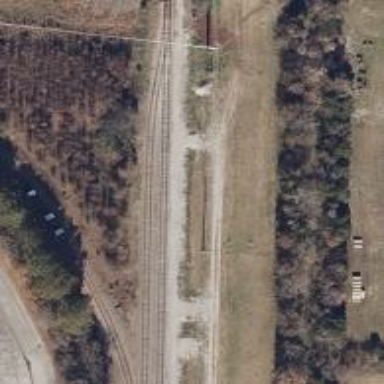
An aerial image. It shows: Railway siding for service.